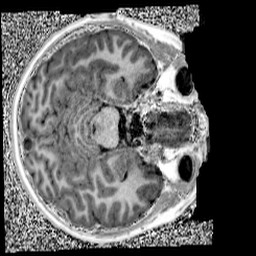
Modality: UNIT1
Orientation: axial
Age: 11
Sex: male
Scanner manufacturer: siemens
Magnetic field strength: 3 T
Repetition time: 4 s
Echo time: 0.00299 s